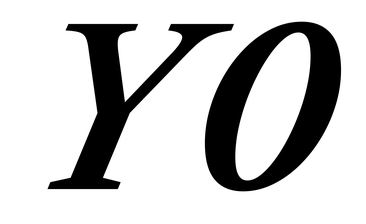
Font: LibreCaslonText-Italic_SemiBold_Italic